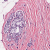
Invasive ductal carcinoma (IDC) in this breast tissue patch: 0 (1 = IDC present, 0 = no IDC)